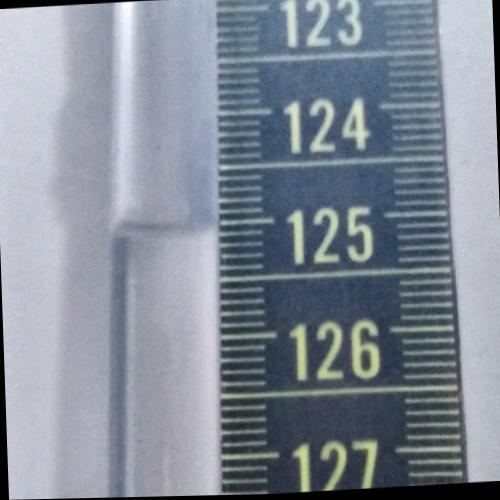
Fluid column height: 125.0 cm